Interaction volume radius: 10 \u00c5
Interaction volume height: 25 \u00c5
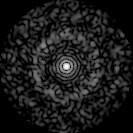
Disorder parameter: 0.8424